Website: macys
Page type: customer-info-address
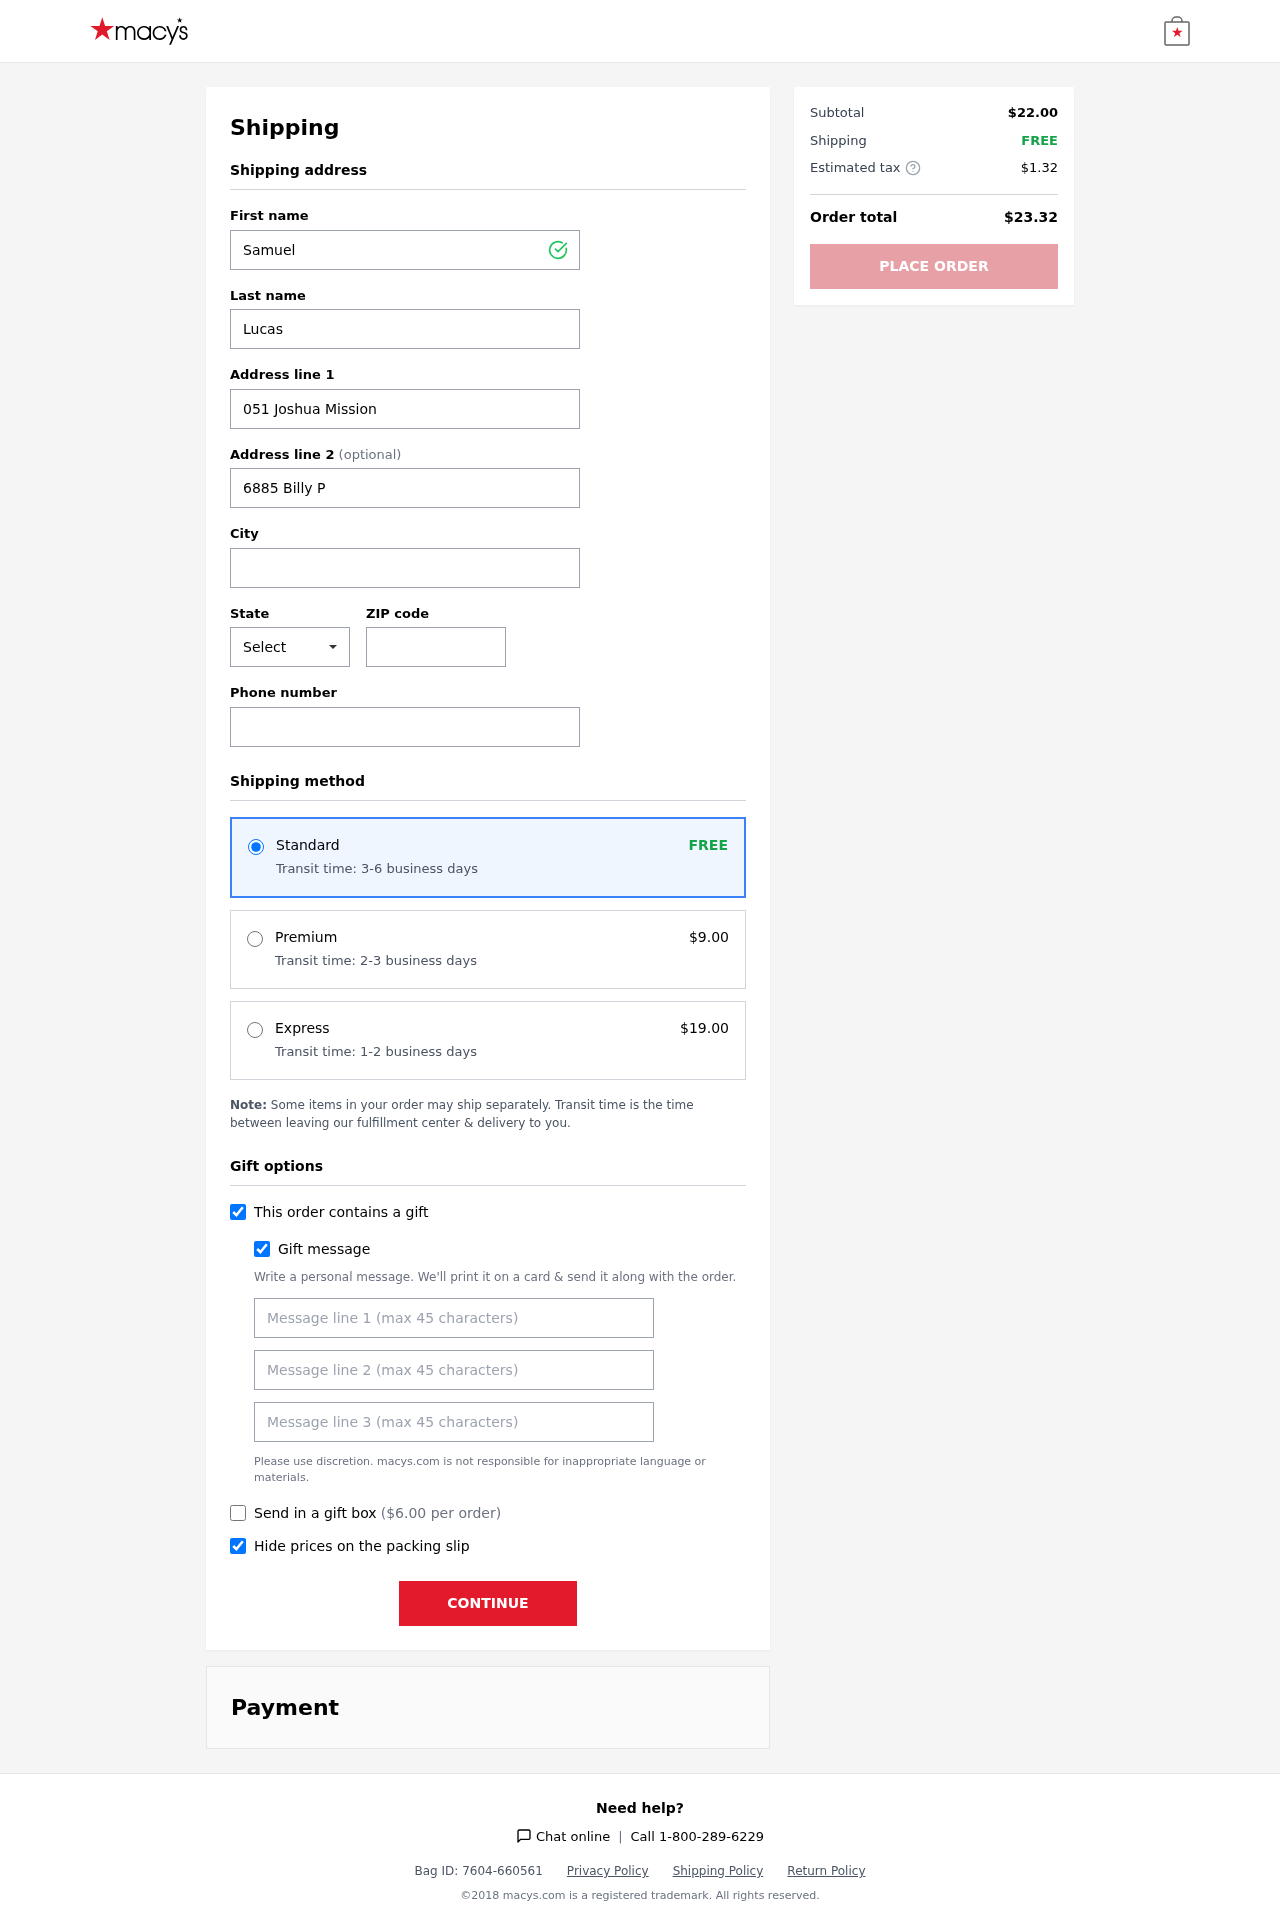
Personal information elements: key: PII_CITY
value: Christinamouth
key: PII_FIRSTNAME
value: Samuel
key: PII_GIFT_MESSAGE
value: Hey Caitlin, I saw this beautiful ring setting and immediately thought of you—it's just perfect for all the dreams you have! Can't wait to see what you create with it. Enjoy!  Samuel
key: PII_LASTNAME
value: Lucas
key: PII_PHONE
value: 3683538341
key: PII_POSTCODE
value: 96176
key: PII_STATE_ABBR
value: DC
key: PII_STREET
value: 051 Joshua Mission
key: PII_STREET2
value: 6885 Billy Plains
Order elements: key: ORDER_SHIPPING_STANDARD
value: FREE
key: ORDER_SHIPPING_STANDARD_TIME
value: Transit time: 3-6 business days
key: ORDER_SHIPPING_PREMIUM
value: $9.00
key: ORDER_SHIPPING_PREMIUM_TIME
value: Transit time: 2-3 business days
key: ORDER_SHIPPING_EXPRESS
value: $19.00
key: ORDER_SHIPPING_EXPRESS_TIME
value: Transit time: 1-2 business days
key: ORDER_GIFT_BOX_FEE
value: $6.00
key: ORDER_SUBTOTAL
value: $22.00
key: ORDER_SHIPPING_COST
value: FREE
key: ORDER_TAX
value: $1.32
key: ORDER_TOTAL
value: $23.32